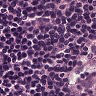
Metastatic tissue present: no